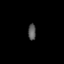
Tissue: lung
Cell type: Endothelial cells
Senescence score: 0.5814
Nuclear area (px): 122
Mean DAPI intensity: 91.123